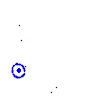
Particle: kaon